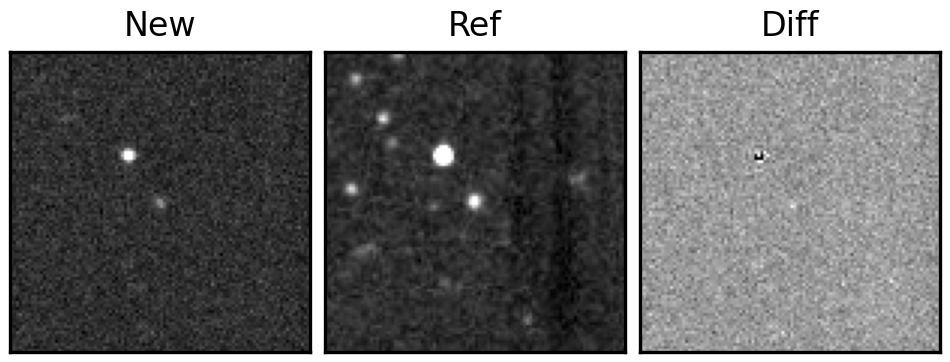
Label: real